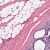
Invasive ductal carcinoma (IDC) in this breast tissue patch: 0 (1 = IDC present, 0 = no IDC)